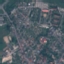
Land use / land cover: Residential